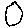
Label: circle